Question: Recently I started working on trying to mass-scrape a website for archiving purposes and I thought it would be a good idea to have multiple web requests working asynchronously to speed things up (10,000,000 pages is definitely a lot to archive) and so I ventured into the harsh mistress of parallelism, three minutes later I start to wonder why the tasks I'm creating (via 'Task.Factory.StartNew') are 'clogging'.
Annoyed and intrigued I decided to test this to see if it wasn't just a result of circumstance, so I created a new console project in VS2012 and created this:
'''
static void Main(string[] args)
{
for (int i = 0; i < 10; i++) {
int i2 = i + 1;
Stopwatch t = new Stopwatch();
t.Start();
Task.Factory.StartNew(() => {
t.Stop();
Console.ForegroundColor = ConsoleColor.Green; //Note that the other tasks might manage to write their lines between these colour changes messing up the colours.
Console.WriteLine("Task " + i2 + " started after " + t.Elapsed.Seconds + "." + t.Elapsed.Milliseconds + "s");
Thread.Sleep(5000);
Console.ForegroundColor = ConsoleColor.Yellow;
Console.WriteLine("Task " + i2 + " finished");
});
}
Console.ReadKey();
}
'''
That when run came up with this result:

As you can see the first four tasks start within quick succession with times of ~0.27, however after that the tasks start to drastically increase in the time it takes them to start.
Why is this happening and what can I do to fix or get around this limitation?
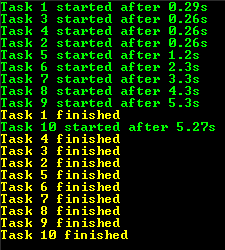
Answer: The tasks (by default) runs on the threadpool, which is just as it sounds, a pool of threads. The threadpool is optimized for a lot of situations, but throwing 'Thread.Sleep' in there probably throws a wrench in most of them. Also, 'Task.Factory.StartNew' is a generally a bad idea to use, because people doesn't understand how it works. Try this instead:
'''
static void Main(string[] args)
{
for (int i = 0; i < 10; i++) {
int i2 = i + 1;
Stopwatch t = new Stopwatch();
t.Start();
Task.Run(async () => {
t.Stop();
Console.ForegroundColor = ConsoleColor.Green; //Note that the other tasks might manage to write their lines between these colour changes messing up the colours.
Console.WriteLine("Task " + i2 + " started after " + t.Elapsed.Seconds + "." + t.Elapsed.Milliseconds + "s");
await Task.Delay(5000);
Console.ForegroundColor = ConsoleColor.Yellow;
Console.WriteLine("Task " + i2 + " finished");
});
}
Console.ReadKey();
}
'''
---
## More explanation:
The threadpool has a limited number of threads at it's disposal. This number changes depending on certain conditions, however, in general it holds true. For this reason, you should never do anything blocking on the threadpool (if you want to achieve parallelism that is). 'Thread.Sleep' is a perfect example of a blocking API, but so is most web request APIs, unless you use the newer async versions.
So the problem in your original program with crawling is probably the same as in the sample you posted. You are blocking all the thread pool threads, and thus it's getting forced to spin up new threads, and ends up clogging.
## Extra goodies
Coincidentally, using 'Task.Run' in this way also easily allows you to rewrite the code in such a way that you can know when it's complete. By storing a reference to all of the started tasks, and awaiting them all at the end (this does not prevent parallelism), you can reliably know when all the tasks have completed. The following shows how to achieve that:
'''
static void Main(string[] args)
{
var tasks = new List<Task>();
for (int i = 0; i < 10; i++) {
int i2 = i + 1;
Stopwatch t = new Stopwatch();
t.Start();
tasks.Add(Task.Run(async () => {
t.Stop();
Console.ForegroundColor = ConsoleColor.Green; //Note that the other tasks might manage to write their lines between these colour changes messing up the colours.
Console.WriteLine("Task " + i2 + " started after " + t.Elapsed.Seconds + "." + t.Elapsed.Milliseconds + "s");
await Task.Delay(5000);
Console.ForegroundColor = ConsoleColor.Yellow;
Console.WriteLine("Task " + i2 + " finished");
}));
}
Task.WaitAll(tasks.ToArray());
Console.WriteLine("All tasks completed");
Console.ReadKey();
}
'''
## Read more
More info on 'Task.Factory.StartNew' and why it should be avoided: <URL>.